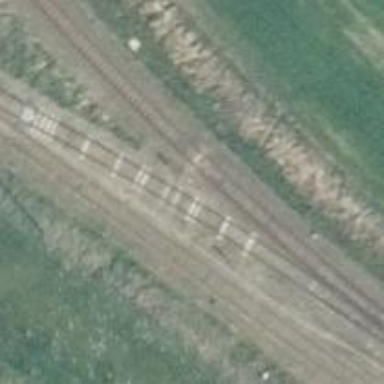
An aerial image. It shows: Railway signal.